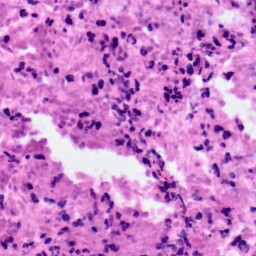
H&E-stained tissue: Pancreatic